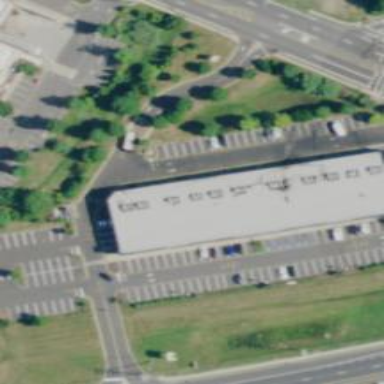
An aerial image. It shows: Flat roof retail building.